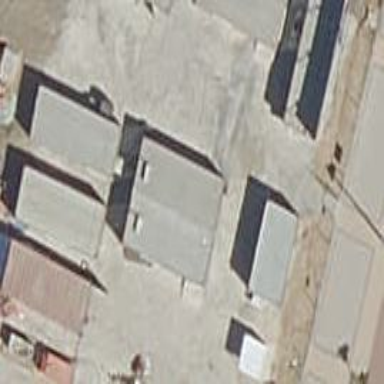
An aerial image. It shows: Part of building.